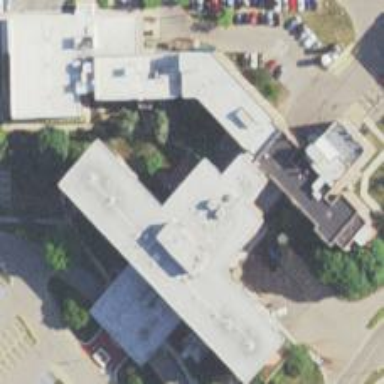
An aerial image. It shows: Hospital building.